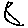
Label: moon